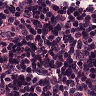
Metastatic tissue present: no